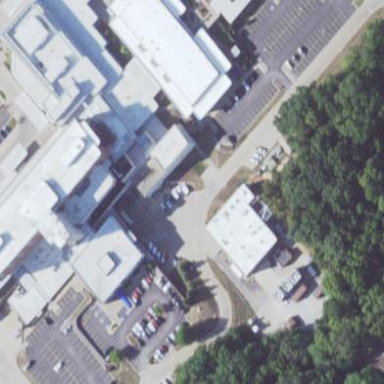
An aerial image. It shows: Hospital building.